Question: I know how to create a css circle with border radius etc, but i'm interested in creating a css only doughnut shape roughly like this one here ->
It would be one div but curved round back onto itself,
any ideas??
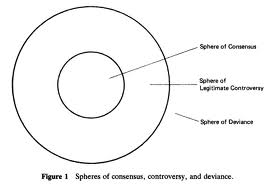
Answer: '''
<div class="doughnut"></div>
.doughnut {
border: 50px solid #f00;
border-radius: 100px;
height:100px;
width:100px;
}
'''